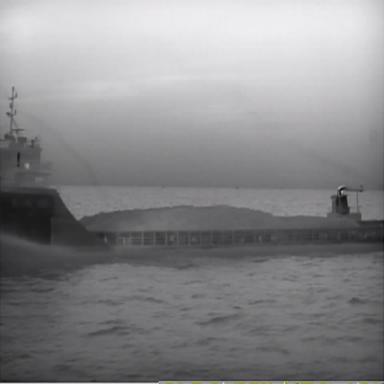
There is a liner in the infrared image.